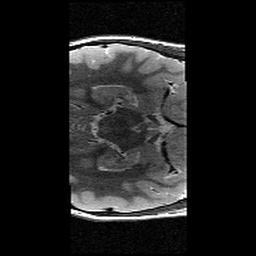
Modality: T2w
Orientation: axial
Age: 10
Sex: female
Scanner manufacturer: siemens
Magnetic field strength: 3 T
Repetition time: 9.23 s
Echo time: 0.067 s